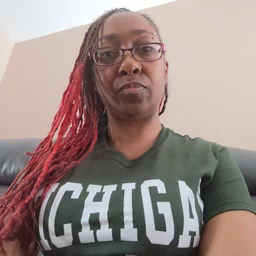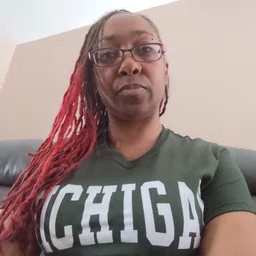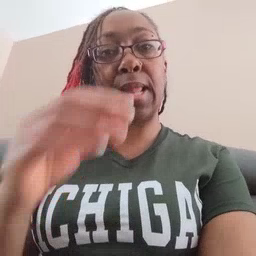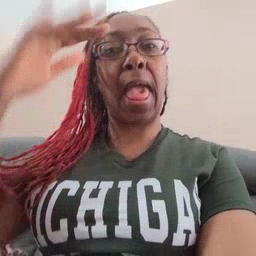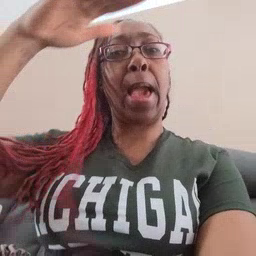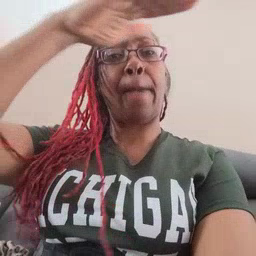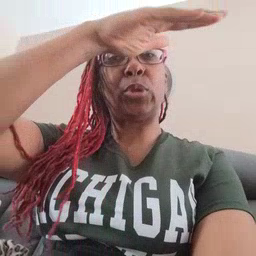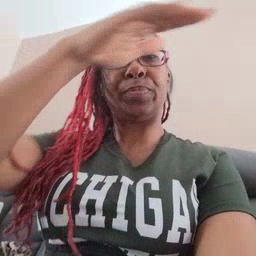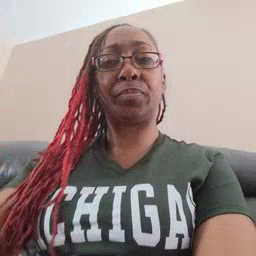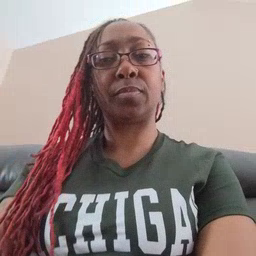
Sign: helicopter